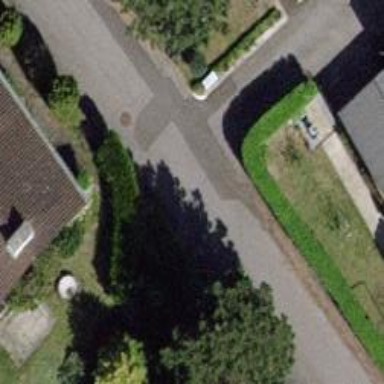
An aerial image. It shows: Asphalt road in residential area.